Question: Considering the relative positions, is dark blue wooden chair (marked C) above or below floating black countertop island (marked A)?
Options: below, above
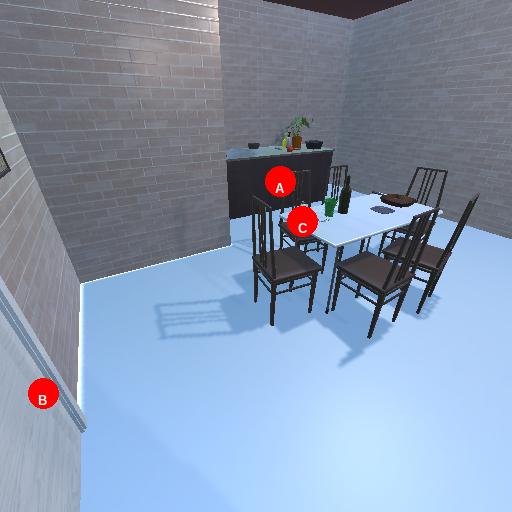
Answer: below